Question: I am using . I am having on the grid. Here in filter I have a drop-down list on column containing the list of users, and based on the users,data can be filtered.
When I select an option from drop-down list data is filtered successfully but after that . So, again I can not get the filtered data in the grid.
'''
<sjg:grid
id="gridtable"
caption="Issue-Summary"
dataType="json"
href="%{remoteurl}"
pager="true"
gridModel="finalGridModel"
rowList="20,25,30"
rowNum="20"
rownumbers="true"
width="1260"
filter="true"
filterOptions="{stringResult :true,
searchOnEnter : true,
enableClear : true,
**// Update Section** autosearch:'false' //this solved my problem
}"
>
<sjg:gridColumn name="assigned_to" index="assigned_user" key="assigned_user" title="Assigned To" searchtype="select"
searchoptions="{defaultSearch:'cn', dataUrl : '%{fillUser}',
dataEvents: [{ type: 'change', fn: function(elem) { myfunction(elem)}}]}"/>
</sjg:grid>
'''
Snapshot of my grid

Any Help would be great.
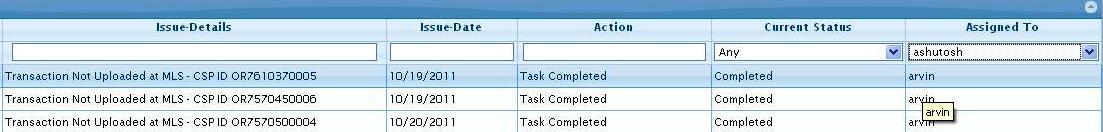
Answer: ok I made it working,just I had to add
plese check the updated section